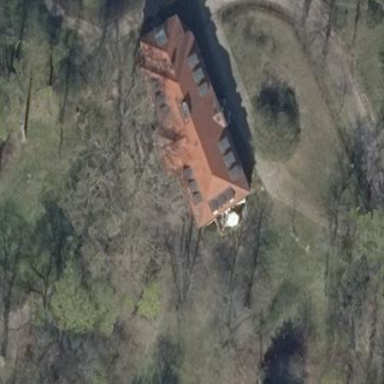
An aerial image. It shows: Historic manor building.